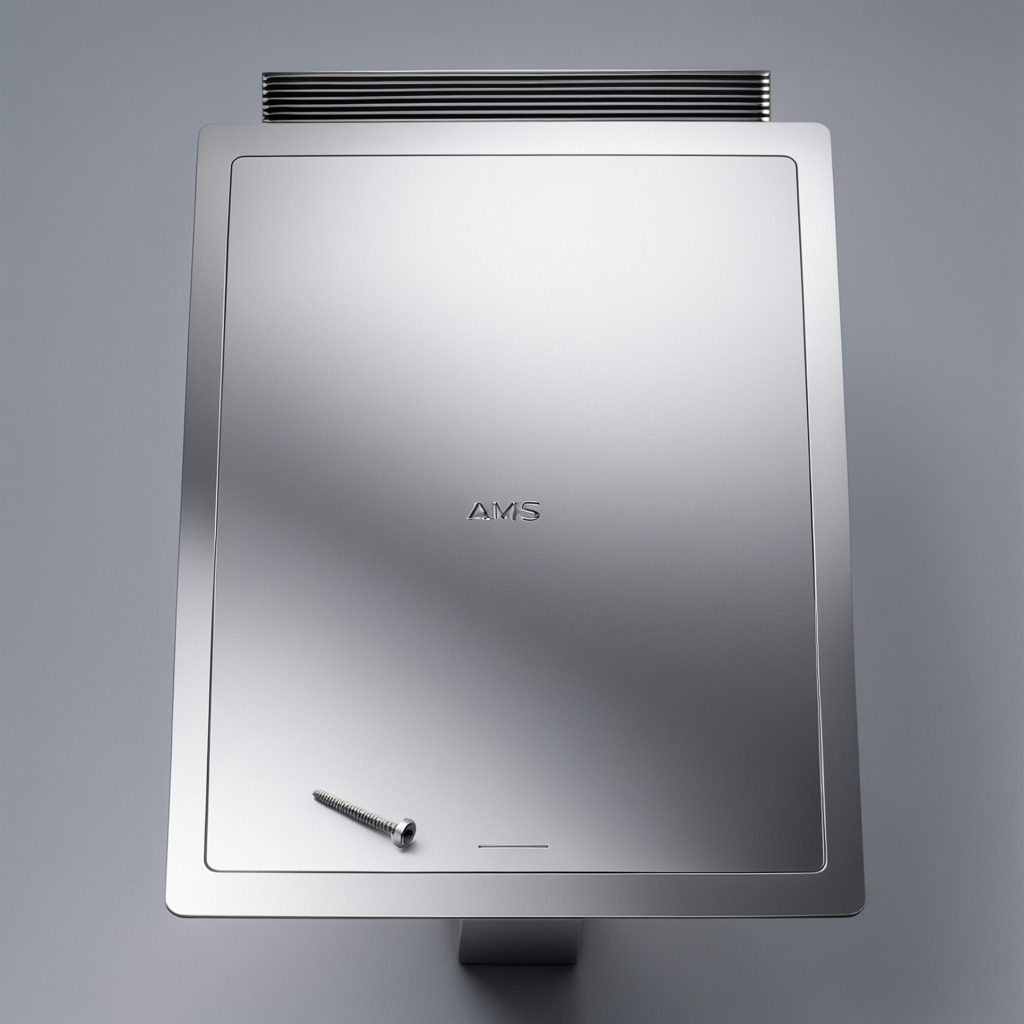
A metal screw is lying on a stainless steel table in a high-end prototyping lab.